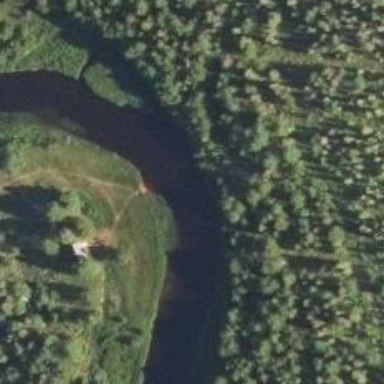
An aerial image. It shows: Beautiful river scene.